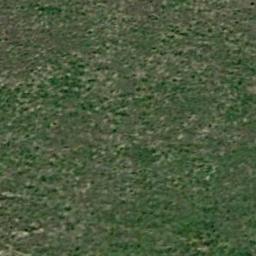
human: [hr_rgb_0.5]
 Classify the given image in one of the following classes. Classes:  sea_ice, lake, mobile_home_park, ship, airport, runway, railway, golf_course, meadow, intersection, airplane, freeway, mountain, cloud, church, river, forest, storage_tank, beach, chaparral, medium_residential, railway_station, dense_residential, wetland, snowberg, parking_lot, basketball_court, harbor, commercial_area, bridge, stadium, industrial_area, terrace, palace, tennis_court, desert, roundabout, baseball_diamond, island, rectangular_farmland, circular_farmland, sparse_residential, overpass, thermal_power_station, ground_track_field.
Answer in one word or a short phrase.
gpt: meadow